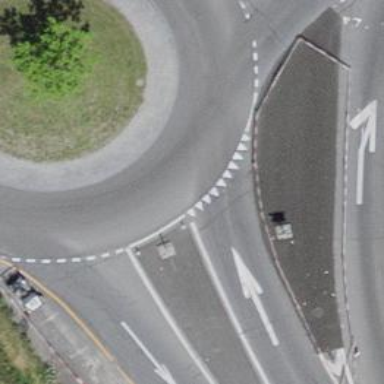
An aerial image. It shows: Road with "give way" sign.